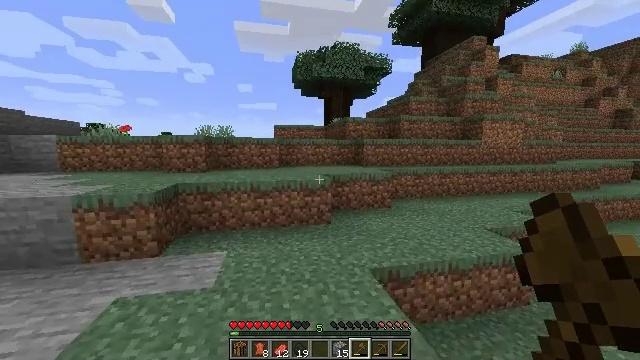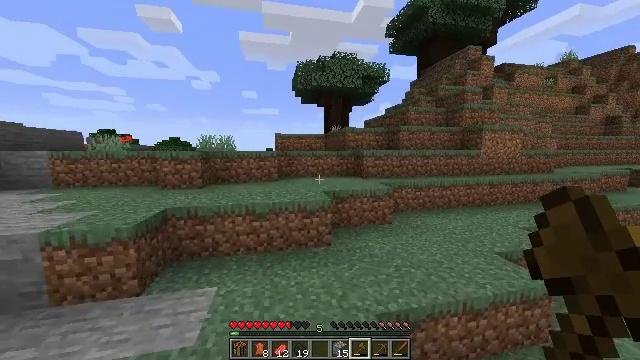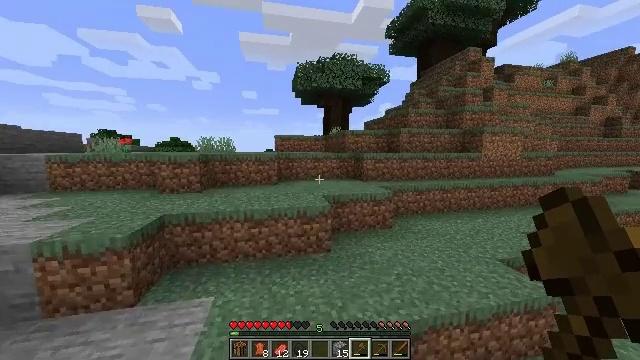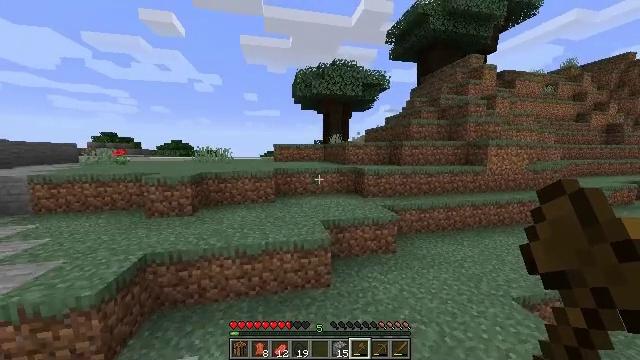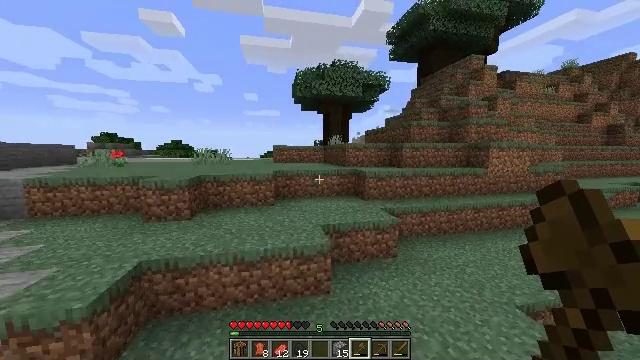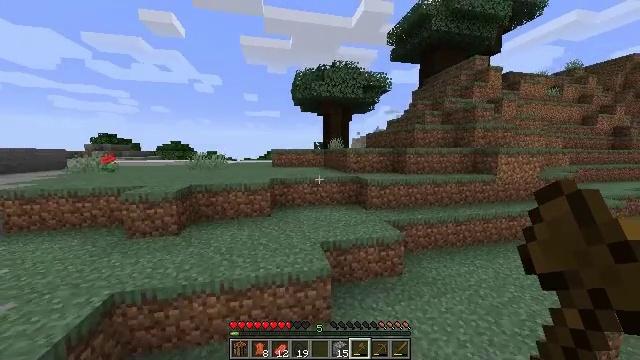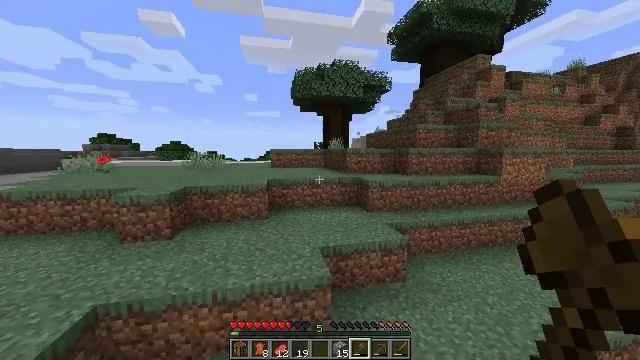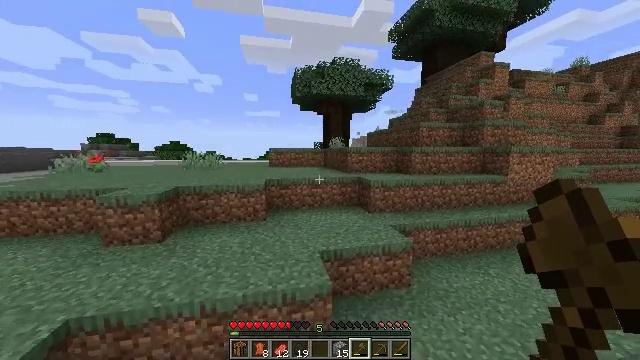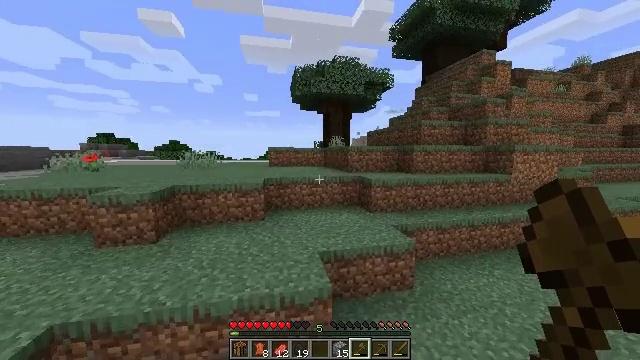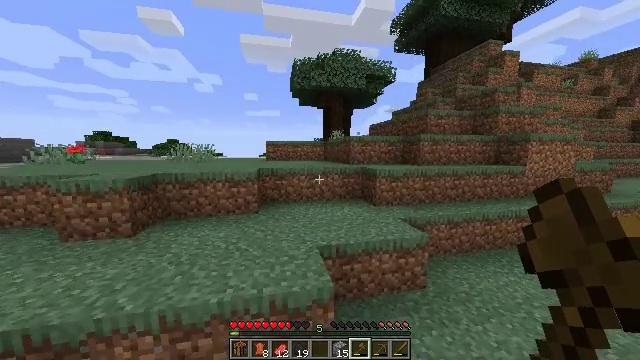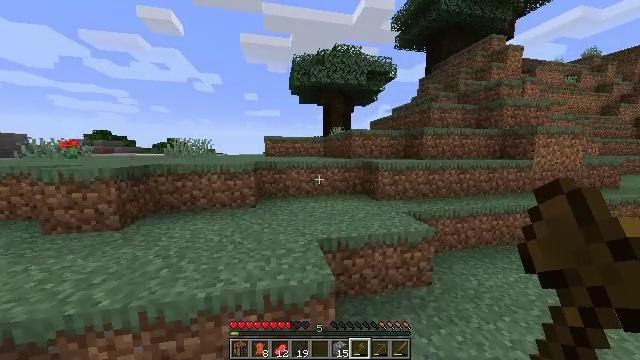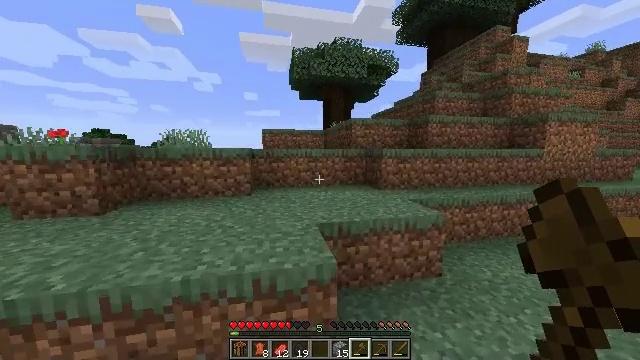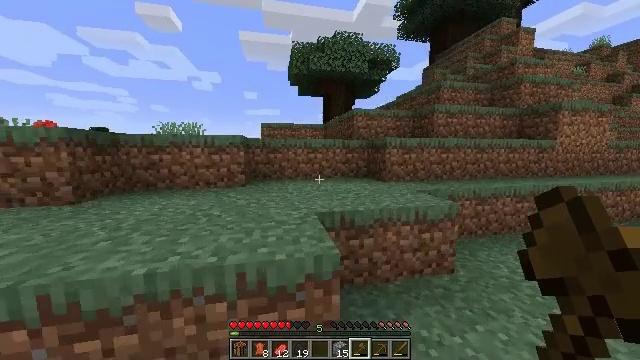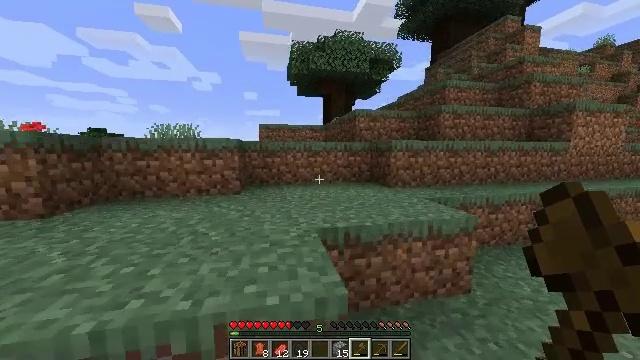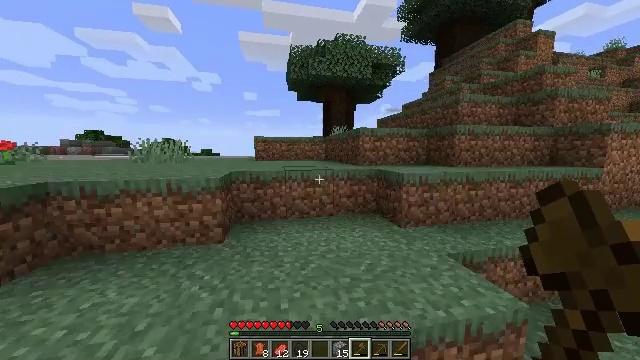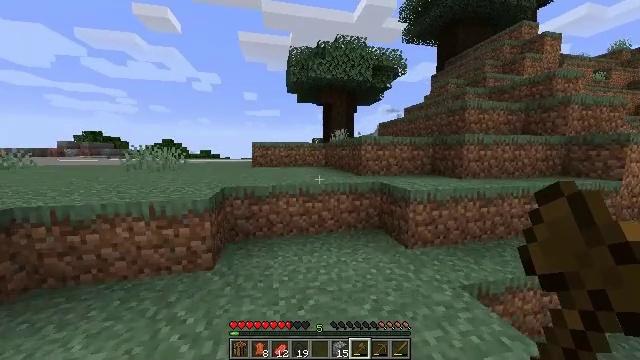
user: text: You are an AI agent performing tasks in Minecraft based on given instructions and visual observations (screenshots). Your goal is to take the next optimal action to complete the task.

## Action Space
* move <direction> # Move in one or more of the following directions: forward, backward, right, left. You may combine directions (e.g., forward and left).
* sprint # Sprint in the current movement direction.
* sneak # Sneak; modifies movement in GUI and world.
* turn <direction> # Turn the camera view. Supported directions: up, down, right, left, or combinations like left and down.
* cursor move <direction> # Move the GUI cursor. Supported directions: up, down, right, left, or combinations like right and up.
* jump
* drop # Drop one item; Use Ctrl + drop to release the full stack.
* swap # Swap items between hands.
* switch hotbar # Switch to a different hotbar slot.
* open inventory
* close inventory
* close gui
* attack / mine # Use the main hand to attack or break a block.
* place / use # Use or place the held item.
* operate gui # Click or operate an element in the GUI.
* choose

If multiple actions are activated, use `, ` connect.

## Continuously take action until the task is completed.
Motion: motion action
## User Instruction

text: Break the dark oak log in the forest.
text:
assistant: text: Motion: move forward, sprint, jump
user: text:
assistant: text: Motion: move forward, jump
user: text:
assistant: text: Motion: move forward, jump
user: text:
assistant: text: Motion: move forward, jump
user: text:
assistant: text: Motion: move forward, jump
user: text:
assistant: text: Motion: move forward, jump
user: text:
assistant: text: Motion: move forward, jump
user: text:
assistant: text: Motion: move forward, jump
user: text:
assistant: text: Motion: move forward, jump
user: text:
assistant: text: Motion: move forward, jump
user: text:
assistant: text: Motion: move forward, jump
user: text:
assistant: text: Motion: move forward, jump
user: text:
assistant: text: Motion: move forward, sprint, jump
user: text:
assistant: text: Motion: move forward, sprint, jump
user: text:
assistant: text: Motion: move forward, sprint, jump
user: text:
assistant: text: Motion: move forward, jump
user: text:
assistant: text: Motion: move forward, jump
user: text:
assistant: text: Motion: move forward, jump
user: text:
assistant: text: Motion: move forward, jump
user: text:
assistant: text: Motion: move forward, turn left, jump
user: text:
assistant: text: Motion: move forward, jump
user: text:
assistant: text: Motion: move forward, sprint, jump
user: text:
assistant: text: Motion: move forward, sprint, turn left, jump
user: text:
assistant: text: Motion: move forward, sprint, jump
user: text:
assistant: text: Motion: move forward, sprint, jump
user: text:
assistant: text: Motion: move forward, sprint, jump
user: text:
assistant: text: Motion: move forward, jump
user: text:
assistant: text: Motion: move forward, jump
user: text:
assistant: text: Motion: move forward, jump
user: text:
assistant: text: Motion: move forward, turn right and up, jump